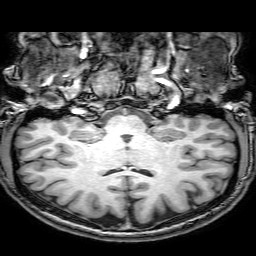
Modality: T1w
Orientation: sagittal
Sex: male
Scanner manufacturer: philips
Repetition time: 0.008191 s
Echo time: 0.00378 s